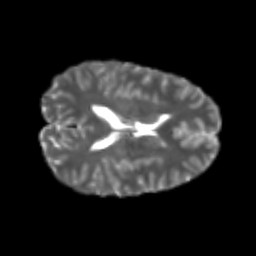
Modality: T2w
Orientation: axial
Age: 25
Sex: female
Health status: healthy
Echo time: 0.074 s